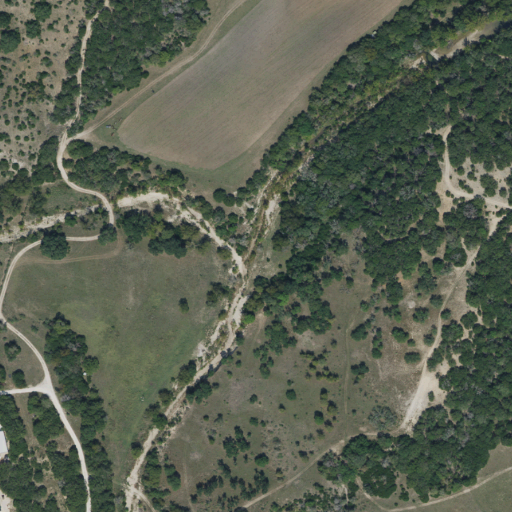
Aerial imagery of valley in Texas named Apple Valley containing shrub, evergreen forest, open development, and low intensity development